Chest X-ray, PA view. Patient: 22 years old, sex M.
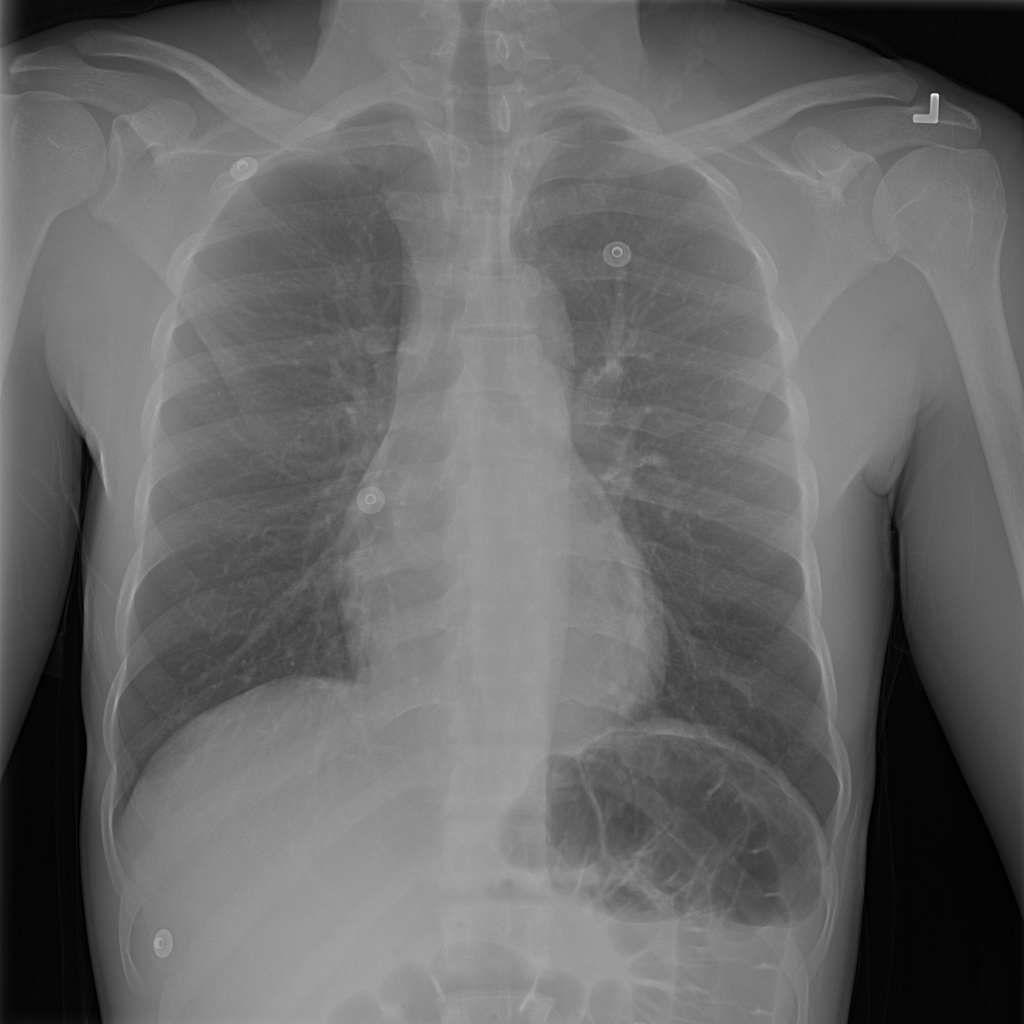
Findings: No Finding